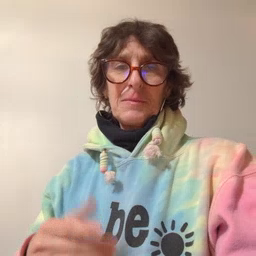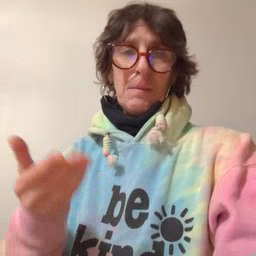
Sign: before